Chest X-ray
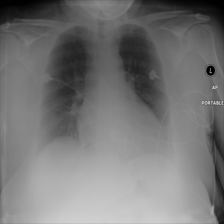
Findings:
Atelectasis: negative
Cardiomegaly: negative
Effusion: negative
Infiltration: negative
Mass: negative
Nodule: negative
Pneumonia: negative
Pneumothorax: negative
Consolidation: negative
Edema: negative
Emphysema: negative
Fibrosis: negative
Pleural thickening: negative
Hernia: negative